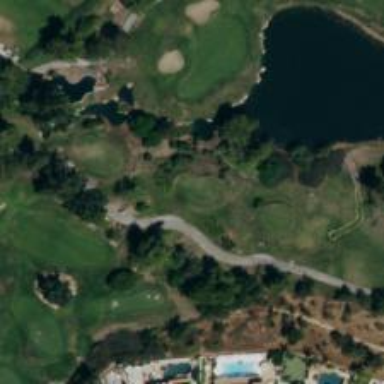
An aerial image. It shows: View of golf hole.